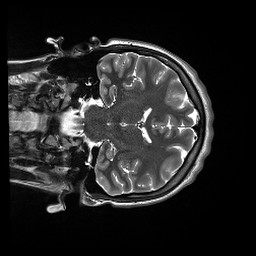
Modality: T2w
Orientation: coronal
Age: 19
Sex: female